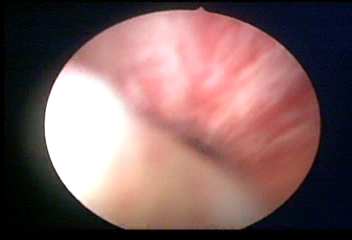
Modality: WLC
Class: Normal mucosa
Bladder cancer association: No